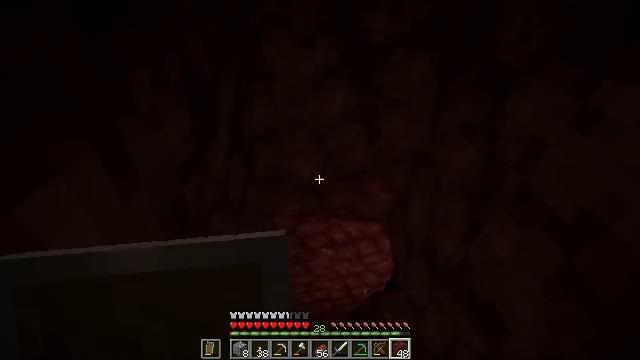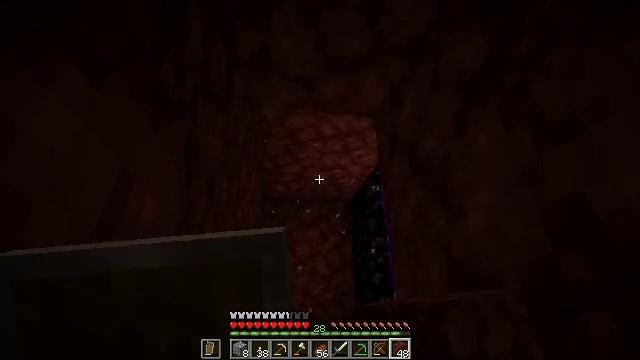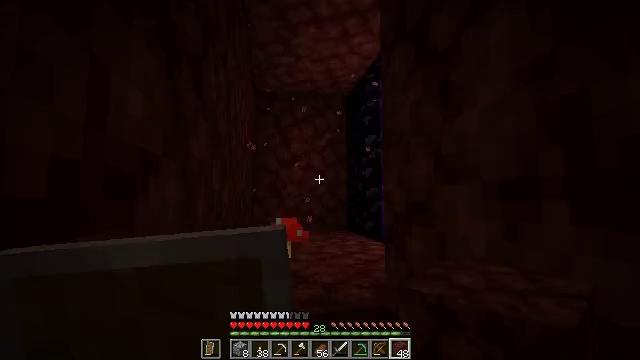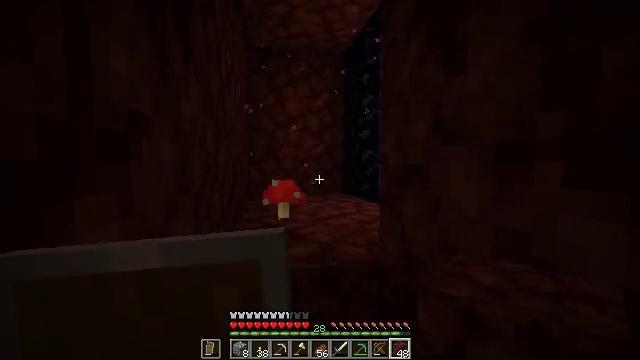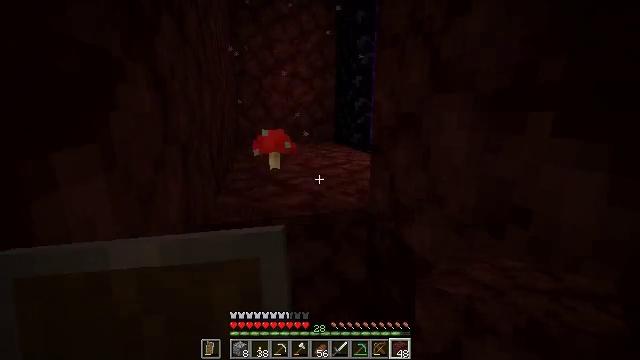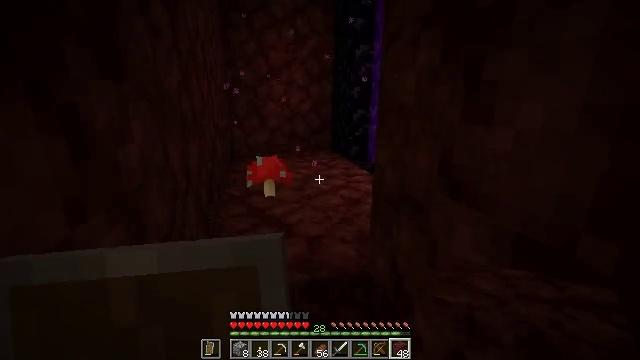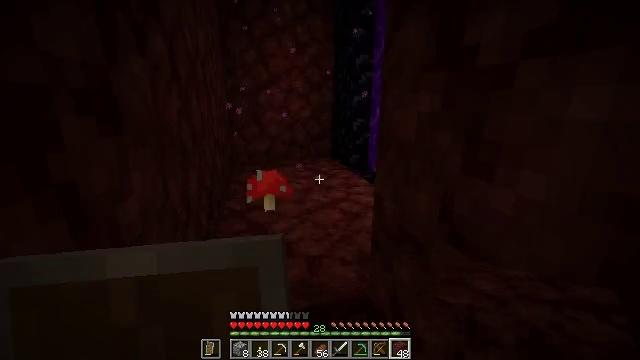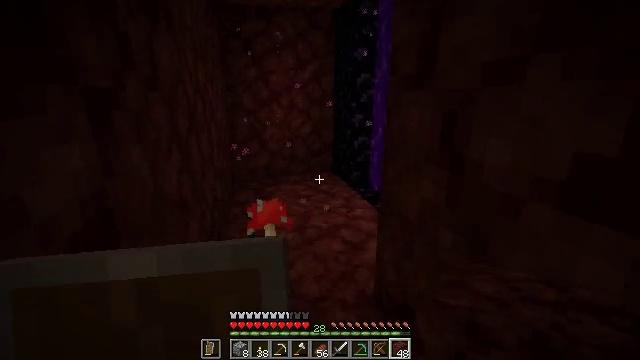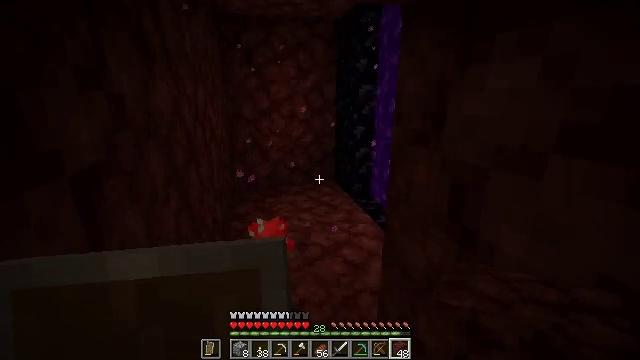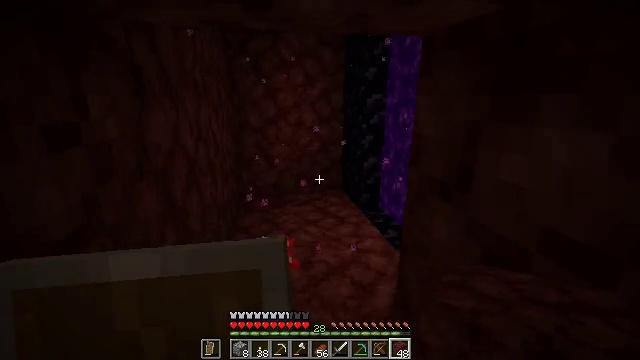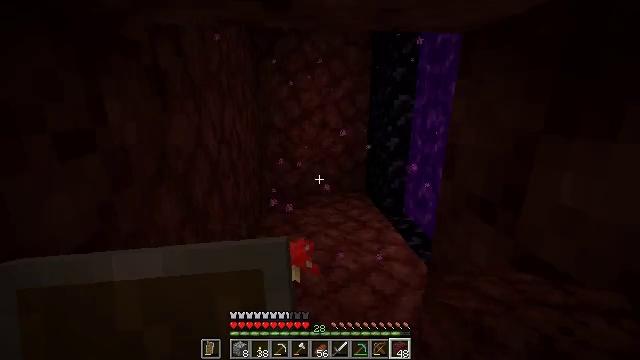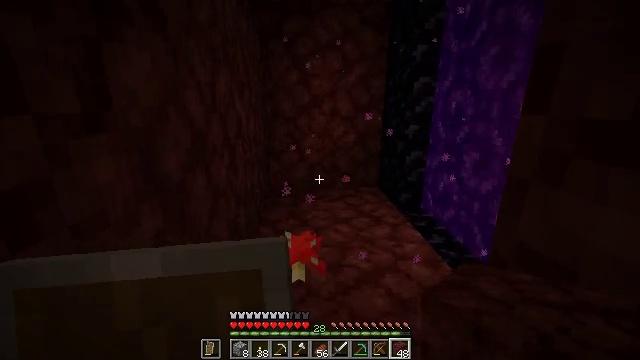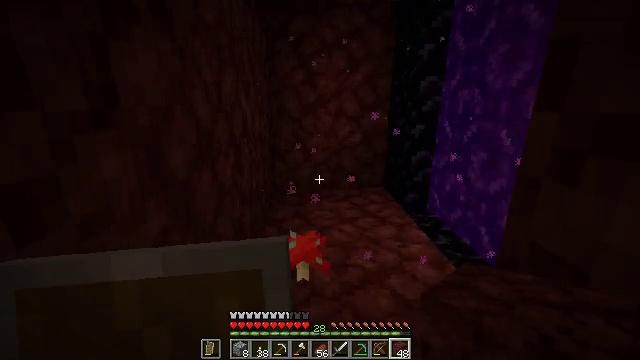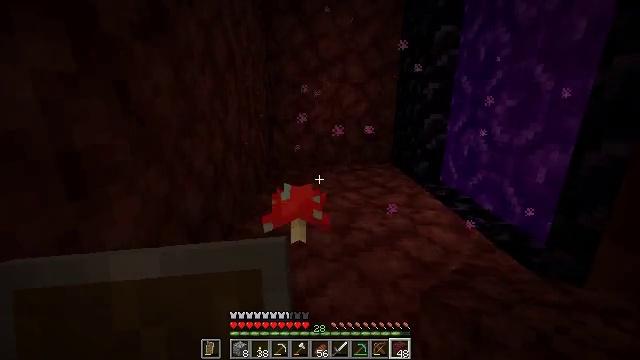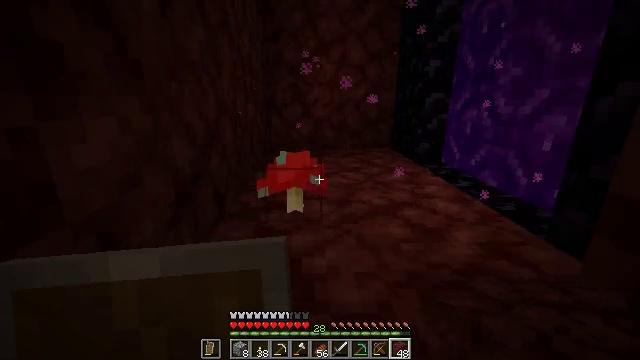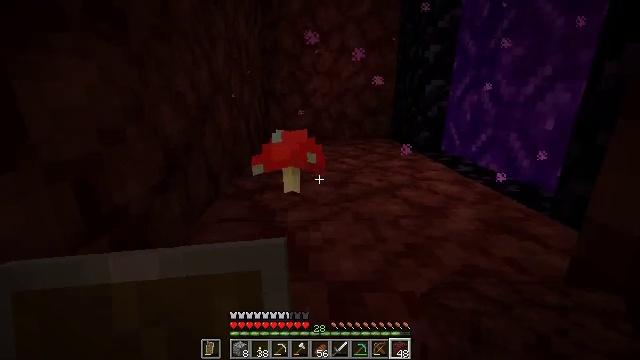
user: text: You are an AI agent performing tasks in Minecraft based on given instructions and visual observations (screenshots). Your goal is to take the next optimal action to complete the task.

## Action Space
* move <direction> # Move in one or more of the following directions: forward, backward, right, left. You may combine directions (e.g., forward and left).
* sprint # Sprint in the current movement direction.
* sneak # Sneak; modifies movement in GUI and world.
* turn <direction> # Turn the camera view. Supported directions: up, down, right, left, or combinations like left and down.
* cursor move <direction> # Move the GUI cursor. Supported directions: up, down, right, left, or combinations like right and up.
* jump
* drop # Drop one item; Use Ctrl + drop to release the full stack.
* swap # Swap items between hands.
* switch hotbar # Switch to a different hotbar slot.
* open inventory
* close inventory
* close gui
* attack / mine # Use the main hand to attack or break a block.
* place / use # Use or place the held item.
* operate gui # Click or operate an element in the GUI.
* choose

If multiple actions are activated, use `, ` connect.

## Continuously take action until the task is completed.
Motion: motion action
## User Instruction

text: Break the red mushroom to collect it.
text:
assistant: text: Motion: turn right and down
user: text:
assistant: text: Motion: turn right and down
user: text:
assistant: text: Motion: turn down
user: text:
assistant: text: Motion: move forward, turn right and down
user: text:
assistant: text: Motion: move forward, turn down, jump
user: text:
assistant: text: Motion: move forward, jump
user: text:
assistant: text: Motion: move forward, jump
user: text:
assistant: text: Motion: move forward, jump
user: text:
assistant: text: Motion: move forward, turn left, jump
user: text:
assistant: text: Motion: move forward, turn left
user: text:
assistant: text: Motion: move forward, turn left
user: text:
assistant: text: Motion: move forward, turn left
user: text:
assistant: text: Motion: move forward, turn left
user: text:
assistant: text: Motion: move forward
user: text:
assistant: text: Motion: move forward
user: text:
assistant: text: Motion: move forward
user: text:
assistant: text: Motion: move forward, jump
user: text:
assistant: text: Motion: move forward, jump
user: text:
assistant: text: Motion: move forward, jump
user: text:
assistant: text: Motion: move forward, jump
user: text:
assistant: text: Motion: move forward, turn right, jump
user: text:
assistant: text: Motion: move forward
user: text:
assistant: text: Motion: move forward, turn down
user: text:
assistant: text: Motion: turn down
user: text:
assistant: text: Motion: turn left and down
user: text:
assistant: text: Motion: turn left and down
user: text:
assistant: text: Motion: turn left and down
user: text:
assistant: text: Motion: turn left and down
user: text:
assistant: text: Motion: no_op
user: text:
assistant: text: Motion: no_op